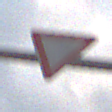
Verkehrszeichen: VorfahrtGewaehren
Umgebung: Outdoor, Nature
Tageszeit: SunriseSunset
Wetter: PartlyCloudy
Licht: Natural
Jahreszeit: NotSpecified
Kontrast: LowContrast